Interaction volume radius: 10 \u00c5
Interaction volume height: 20 \u00c5
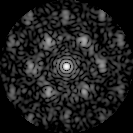
Disorder parameter: 0.6149